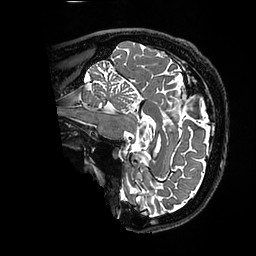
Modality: T2w
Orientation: sagittal
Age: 46
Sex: male
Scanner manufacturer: ge
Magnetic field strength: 3 T
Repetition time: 3.202 s
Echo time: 0.0588 s